Question: How do I make a loop of data when the form I created the data displayed requires a different 'name' attribute ?
I make a jQuery code to create elements like:
'''
$("#loadDataSiswa").append(""+
"<div class='grid_2xxx kekiri'>" + nm_depan + "</div>"+
"<div class='grid_5xxx kekanan'>
"+
"<input type='radio' name='"+id+"' value='1'> Masuk"+
"<input type='radio' name='"+id+"' value='2'> Tidak Masuk"+
"<input type='radio' name='"+id+"' value='3'> Sakit"+
"<input type='radio' name='"+id+"' value='4'> Tidak Ada Kabar"+
"</div>"+
"");
'''
'id' and 'nm_depan' values already done with ajax process.
If you look at the code above, I have to make it with a different attribute name for the form to be displayed should be like this

Form I created to produce radio element that should be selected each row
'''
foreach($_POST as $val) {
// Insert to DB
}
'''
Here I get into . How do I make a loop to get the value of 'id' will I do insert into the database if a particular 'id' selected value? How does in PHP to loop with a different name attribute? Because here, I'm changing the name of each attribute using the 'id' that I get from the ajax.
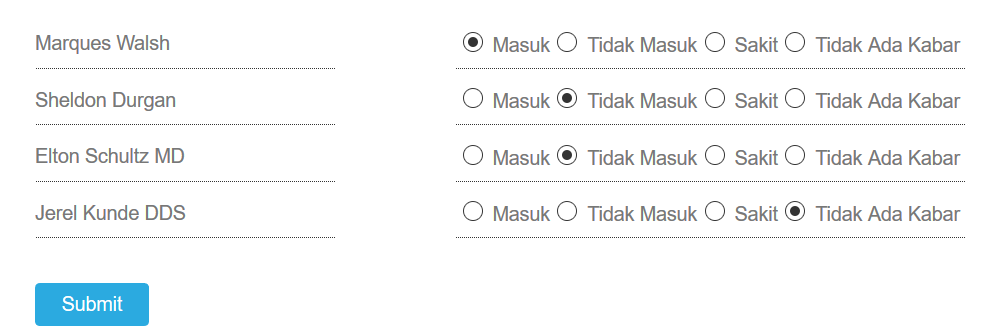
Answer: Your problem can be resolved associating a hidden input with some radio group.
Add a hidden input with 'id' value:
'''
"<input type='hidden' name='radioList[]' value='" + id + "'" />"
'''
This input is an array, so you can iterate through.
On next step you have to modify your radio group to associate with your 'id':
'''
"<input type='radio' name='myradio["+id+"]' value='1'> Masuk"+
"<input type='radio' name='myradio["+id+"]' value='2'> Tidak Masuk"+
"<input type='radio' name='myradio["+id+"]' value='3'> Sakit"+
"<input type='radio' name='myradio["+id+"]' value='4'> Tidak Ada Kabar"+
'''
So in your code you should be able to do:
'''
//Iterate through any inserted id from a group
foreach($_POST['radioList'] as $id)
{
//if you didn't let any pre checked value, you need use this if
if(isset($_POST['myradio'][$id])
{
echo $_POST['myradio'][$id];//checked value this group
}
}
'''
After all you should be able to have any quantity of radio buttons associated to an infinity list